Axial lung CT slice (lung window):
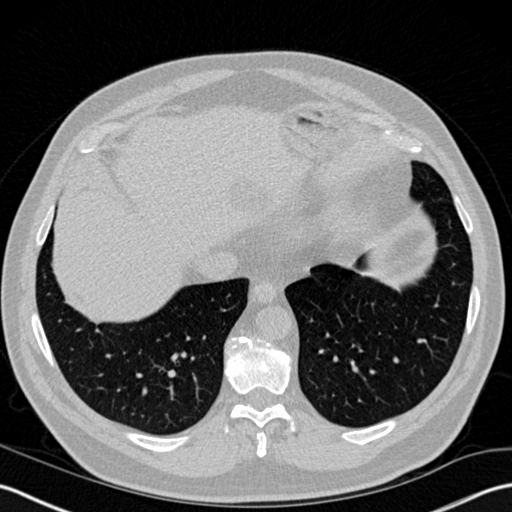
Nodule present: no